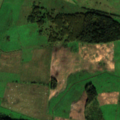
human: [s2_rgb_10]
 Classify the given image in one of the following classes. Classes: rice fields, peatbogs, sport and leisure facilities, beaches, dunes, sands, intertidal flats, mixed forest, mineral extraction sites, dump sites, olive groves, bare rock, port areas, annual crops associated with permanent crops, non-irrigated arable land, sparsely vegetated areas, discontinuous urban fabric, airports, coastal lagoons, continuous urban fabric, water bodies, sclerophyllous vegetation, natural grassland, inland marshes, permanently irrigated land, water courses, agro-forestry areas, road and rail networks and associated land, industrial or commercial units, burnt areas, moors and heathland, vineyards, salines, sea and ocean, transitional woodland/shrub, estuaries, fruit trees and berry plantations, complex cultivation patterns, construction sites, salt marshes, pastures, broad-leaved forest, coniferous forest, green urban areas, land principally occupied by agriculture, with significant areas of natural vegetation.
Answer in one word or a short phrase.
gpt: pastures, land principally occupied by agriculture, with significant areas of natural vegetation, coniferous forest